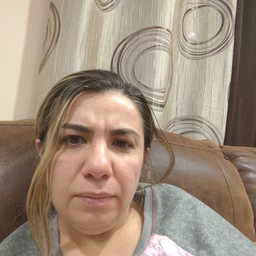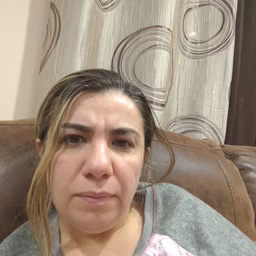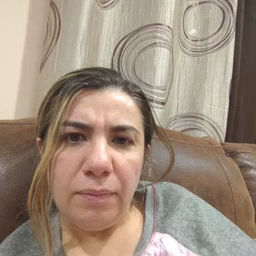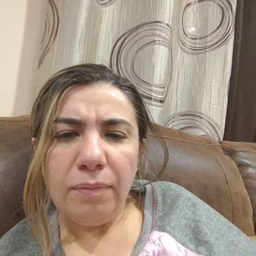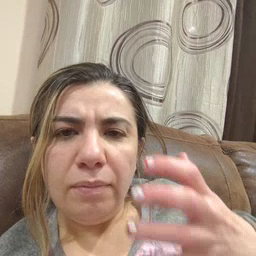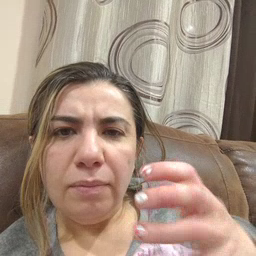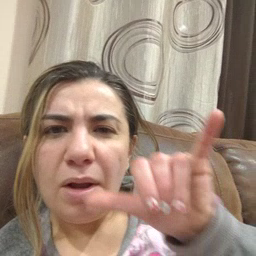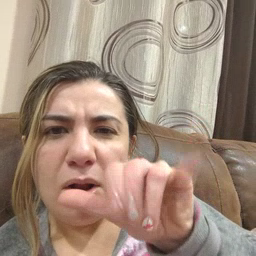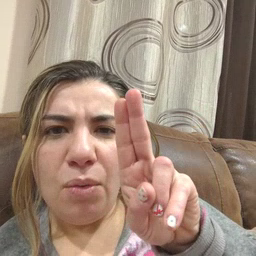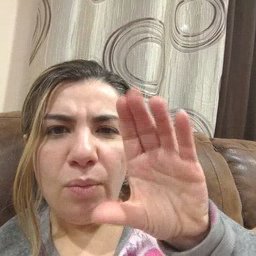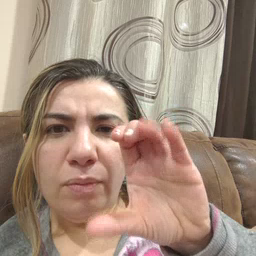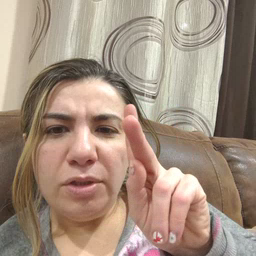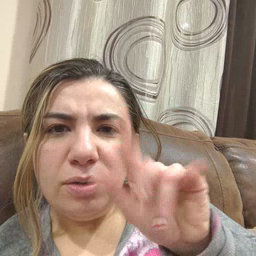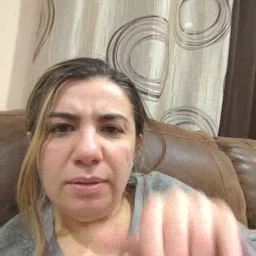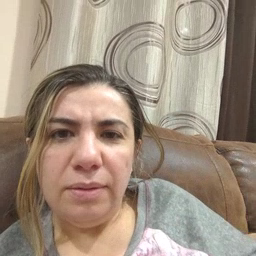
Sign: yucky